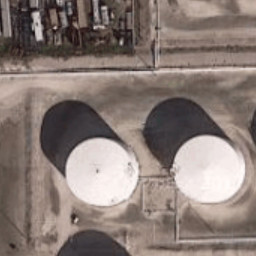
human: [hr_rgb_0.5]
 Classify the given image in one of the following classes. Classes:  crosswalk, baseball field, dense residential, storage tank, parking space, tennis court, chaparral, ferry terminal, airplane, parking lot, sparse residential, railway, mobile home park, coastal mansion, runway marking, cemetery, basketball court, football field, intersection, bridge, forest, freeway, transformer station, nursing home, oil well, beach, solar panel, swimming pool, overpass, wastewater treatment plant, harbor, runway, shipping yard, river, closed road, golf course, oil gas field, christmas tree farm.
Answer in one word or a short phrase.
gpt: storage tank